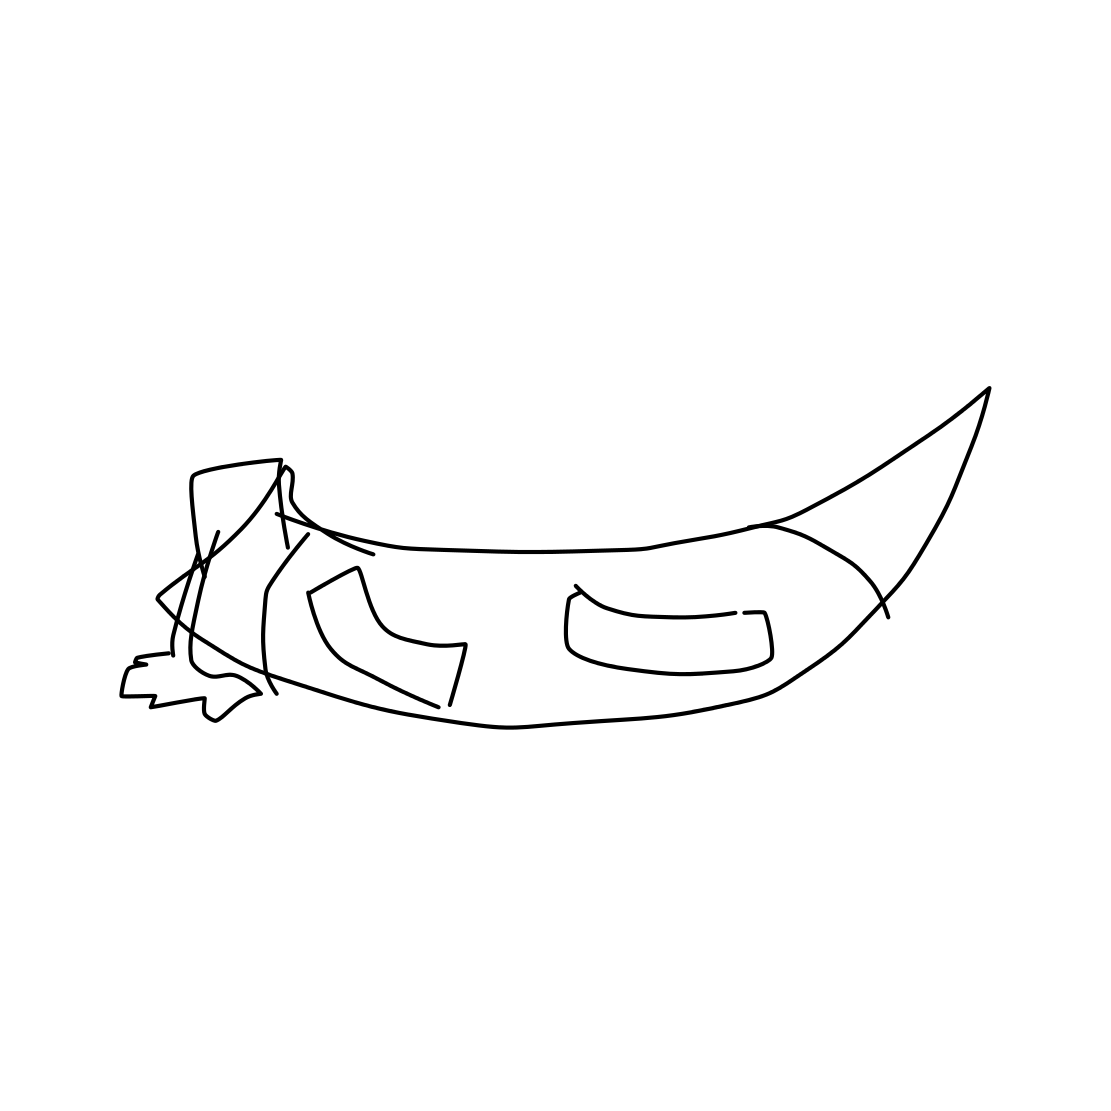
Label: speed-boat